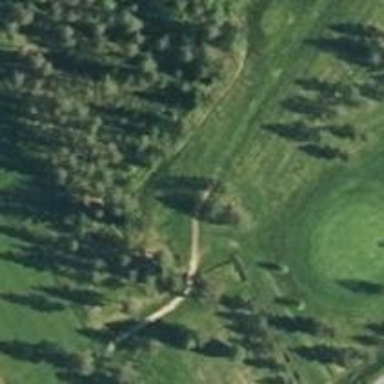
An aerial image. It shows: Path for both road and golf.